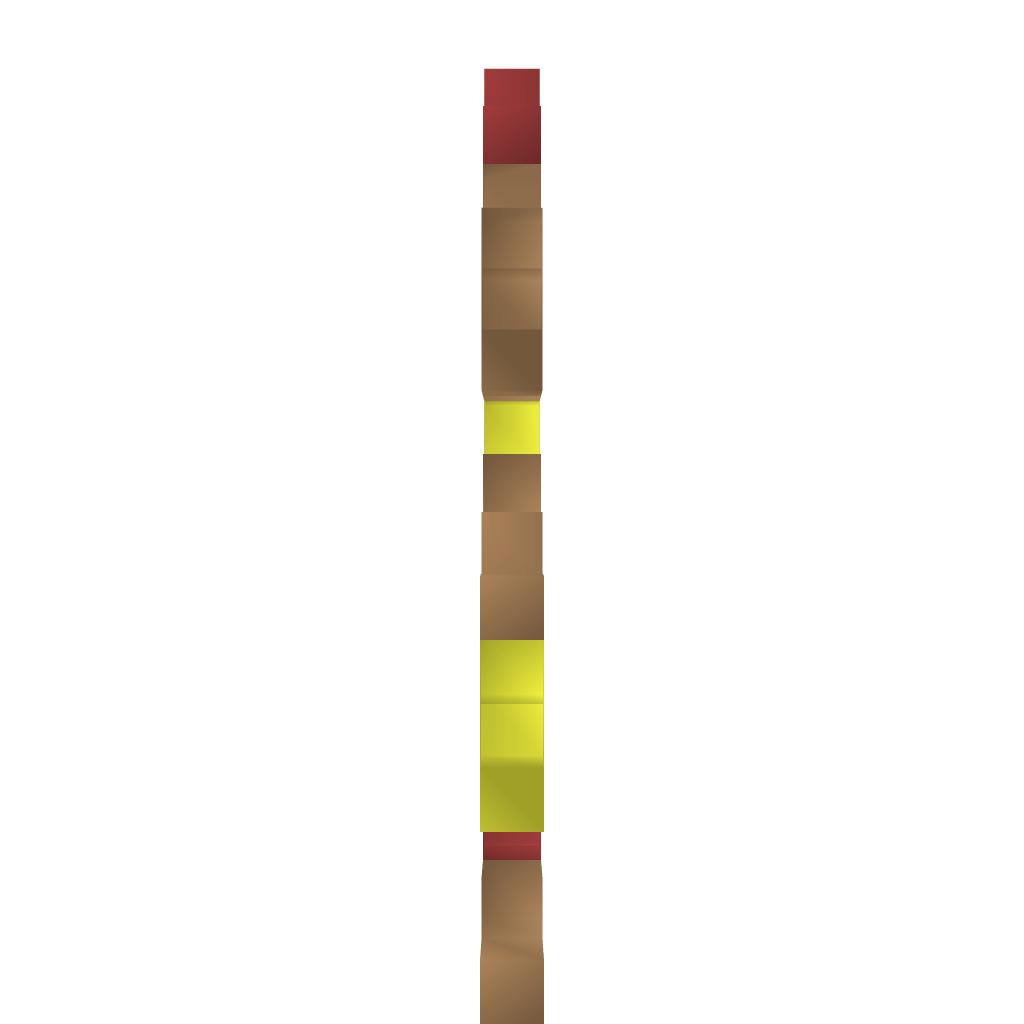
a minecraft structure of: Mario pixel art high quality